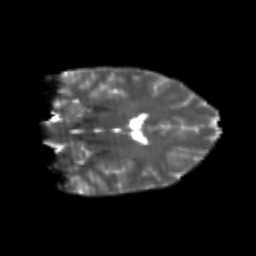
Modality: T2w
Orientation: coronal
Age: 21
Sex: female
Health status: healthy
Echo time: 0.074 s